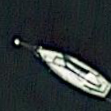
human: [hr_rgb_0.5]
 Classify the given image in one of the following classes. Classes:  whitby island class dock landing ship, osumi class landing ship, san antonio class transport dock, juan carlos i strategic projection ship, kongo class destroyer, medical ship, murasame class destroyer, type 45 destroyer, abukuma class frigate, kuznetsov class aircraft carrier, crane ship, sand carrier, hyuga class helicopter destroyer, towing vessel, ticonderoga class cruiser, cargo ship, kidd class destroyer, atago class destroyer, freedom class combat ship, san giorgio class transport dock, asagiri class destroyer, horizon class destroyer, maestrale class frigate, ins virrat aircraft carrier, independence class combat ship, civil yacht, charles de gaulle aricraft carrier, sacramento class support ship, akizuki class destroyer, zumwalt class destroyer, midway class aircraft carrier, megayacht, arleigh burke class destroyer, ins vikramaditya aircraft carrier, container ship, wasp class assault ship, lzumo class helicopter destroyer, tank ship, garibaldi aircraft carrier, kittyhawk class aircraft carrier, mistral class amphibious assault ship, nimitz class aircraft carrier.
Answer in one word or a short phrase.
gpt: Civil yacht